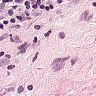
Metastatic tissue present: no